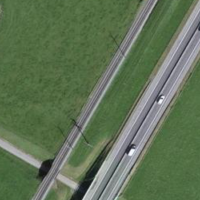
EUNIS habitat code: 24
Species observed at this site:
Milvus milvus